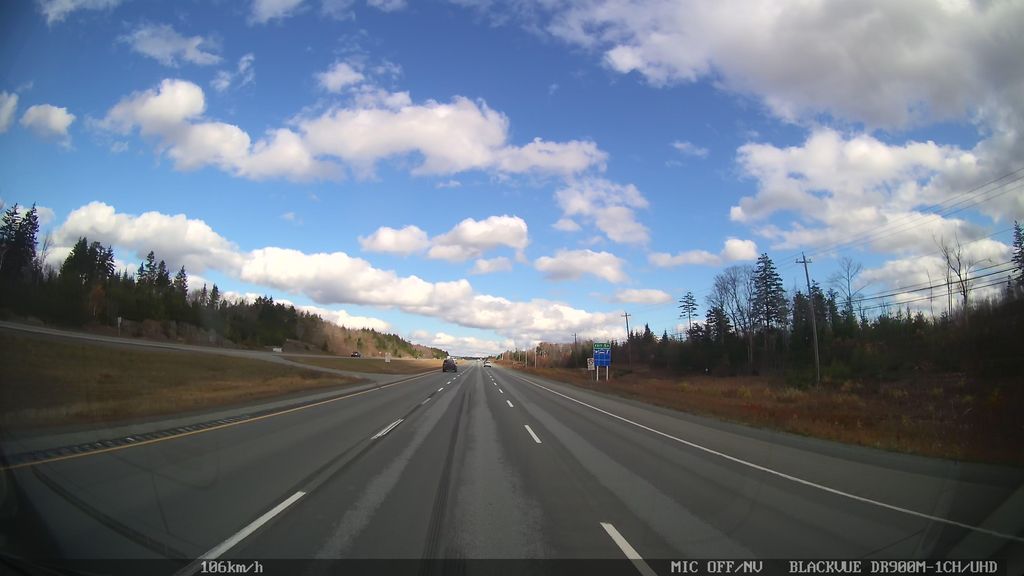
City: halifax